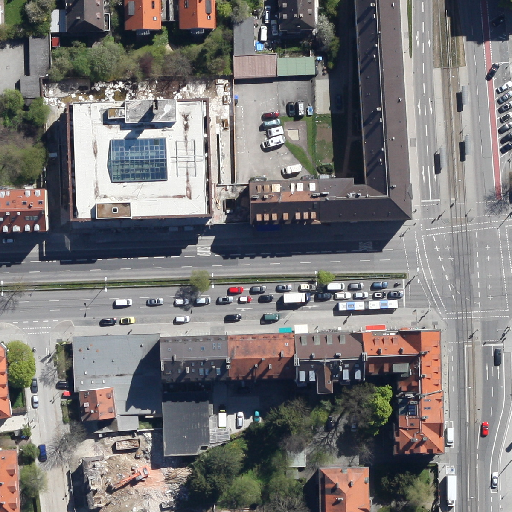
Referring expression: heavy-duty vehicle driving on the road